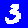
Digit: 3